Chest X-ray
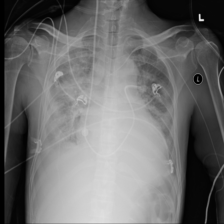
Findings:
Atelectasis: positive
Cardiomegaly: negative
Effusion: positive
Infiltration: positive
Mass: negative
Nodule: negative
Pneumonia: negative
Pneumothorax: negative
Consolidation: negative
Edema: negative
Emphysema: negative
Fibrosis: negative
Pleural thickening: negative
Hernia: negative